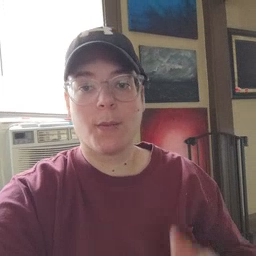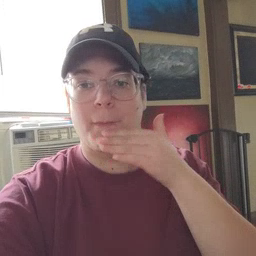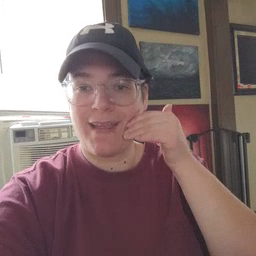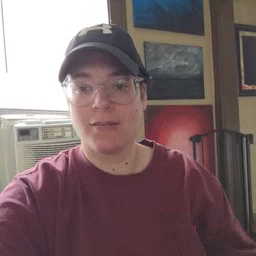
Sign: smile